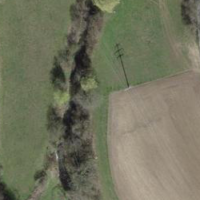
EUNIS habitat code: 25
Species observed at this site:
Aegithalos caudatus